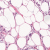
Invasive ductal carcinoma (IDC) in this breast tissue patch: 0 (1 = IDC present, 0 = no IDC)